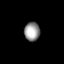
Tissue: lung
Cell type: Endothelial cells
Senescence score: 0.5614
Nuclear area (px): 290
Mean DAPI intensity: 149.445